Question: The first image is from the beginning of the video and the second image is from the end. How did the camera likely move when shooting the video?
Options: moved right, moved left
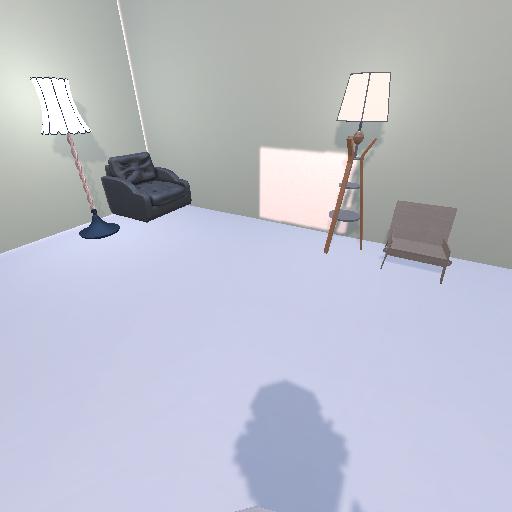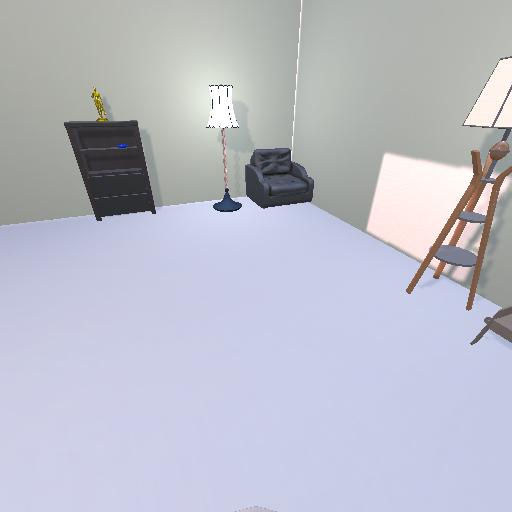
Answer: moved right